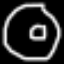
Label: donut